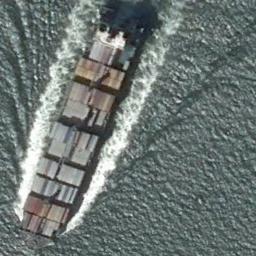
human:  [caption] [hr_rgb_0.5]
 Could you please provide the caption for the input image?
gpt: The cargo ship full of containers is sailing in the deep blue water .

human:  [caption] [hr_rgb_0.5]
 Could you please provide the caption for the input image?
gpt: A dark green ship full of cargo travels on the gray-blue sea .

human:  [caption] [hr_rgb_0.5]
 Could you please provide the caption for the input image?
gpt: There is a ship in the green water .

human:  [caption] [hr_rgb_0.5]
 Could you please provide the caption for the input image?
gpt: There are many containers on the ship .

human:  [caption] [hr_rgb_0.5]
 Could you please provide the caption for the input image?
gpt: The ship with many containers is on the sea .